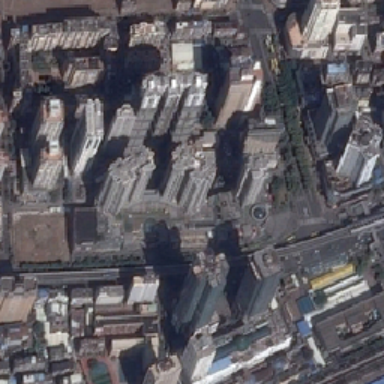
The road divides the business district which has several huge buildings .